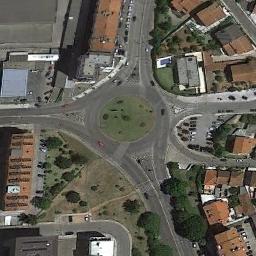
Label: roundabout